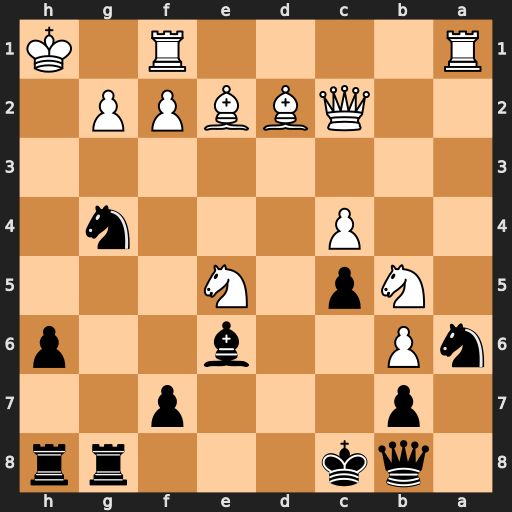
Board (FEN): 1qk3rr/1p3p2/nP2b2p/1Np1N3/2P3n1/8/2QBBPP1/R4R1K
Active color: b
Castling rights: -
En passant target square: -
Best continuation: Qxe5 Bxg4 Rxg4